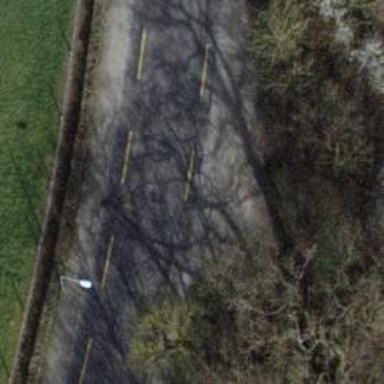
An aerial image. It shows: Tertiary road with designated cycle lane.